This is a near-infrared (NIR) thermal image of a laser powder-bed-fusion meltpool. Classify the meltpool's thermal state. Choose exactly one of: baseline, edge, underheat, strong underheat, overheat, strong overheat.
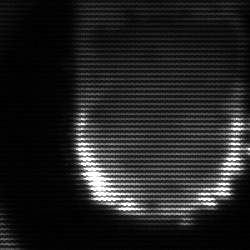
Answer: baseline